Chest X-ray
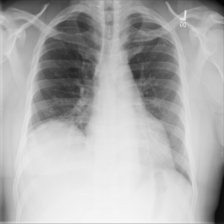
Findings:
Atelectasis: negative
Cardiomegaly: negative
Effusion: negative
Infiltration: negative
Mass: negative
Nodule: negative
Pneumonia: negative
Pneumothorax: negative
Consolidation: negative
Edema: negative
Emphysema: negative
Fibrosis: negative
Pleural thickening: negative
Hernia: negative